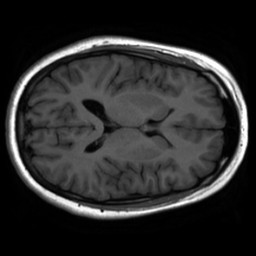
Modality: inplaneT1
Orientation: axial
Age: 20
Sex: female
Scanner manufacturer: ge
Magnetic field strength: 3 T
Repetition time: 2.499 s
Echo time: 0.02513 s